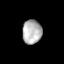
Tissue: prostate
Cell type: Fibroblasts
Senescence score: 0.8968
Nuclear area (px): 454
Mean DAPI intensity: 181.159